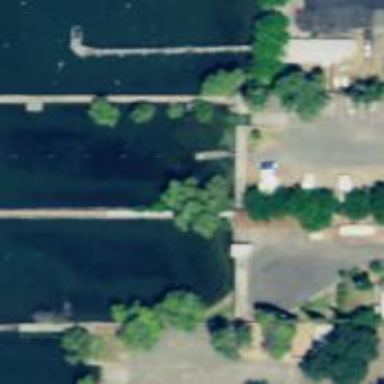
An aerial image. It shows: Man-made pier.